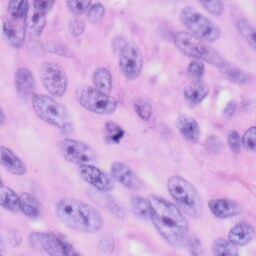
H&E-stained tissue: Skin